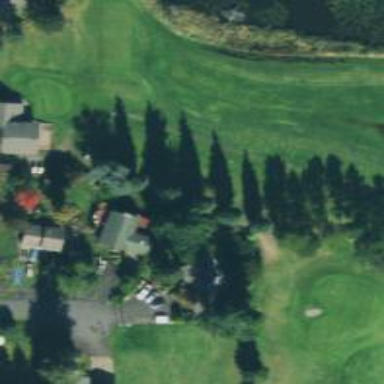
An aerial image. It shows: Path for both road and golf.